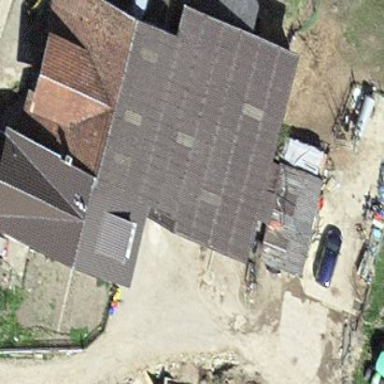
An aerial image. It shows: Farmyard area.